Question: Count the number of objects in the diagram.
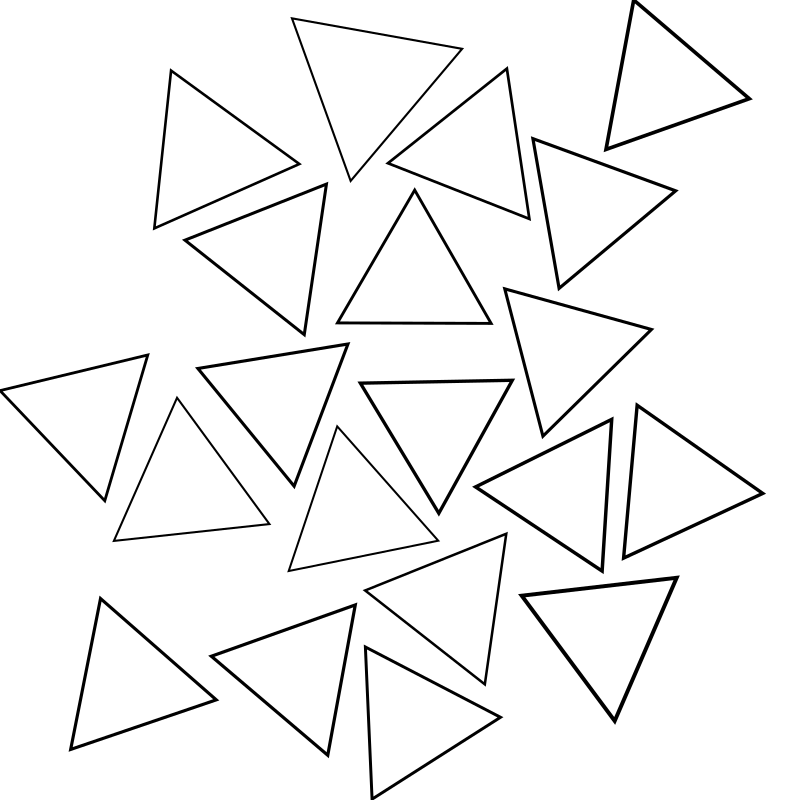
Answer: 20